Question: I have relatively positioned webpage - it expands and shrinks with user's screen resolution. Because it's easier to draw my scenario, here is my simplified layout:

And here is simplified HTML:
'''
<div class="box"></div>
<div class="box"></div>
<div class="box"></div>
<div class="box"></div>
<div class="box"></div>
<div class="box"></div>
<div class="ad"></div>
<div class="box"></div>
<div class="box"></div>
<div class="box"></div>
etc...
'''
CSS is like this:
'''
.box { width:200px;height:300px;display:inline-block;*display:inline;margin-right:20px }
.ad { width:420px;height:300px;float:right }
'''
My problem is shown on the picture - I need to have '.ad' floated right, but in the second row. It works fine in other browsers but IE is the problem, it just floats the '.ad' in next row(third row). Is there crossbrowser (IE7 and up), possibly pure CSS (not condition, JS can be used) solution for this ?
Thank you very much in advance.
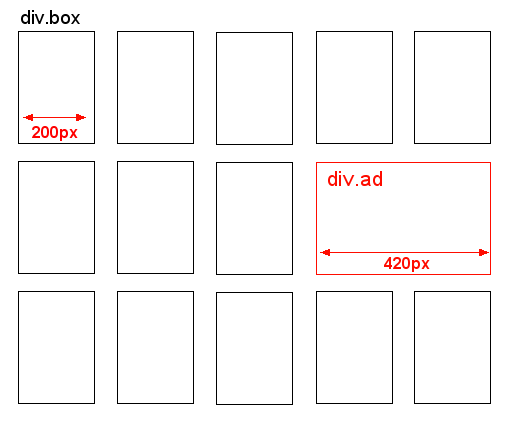
Answer: This seems to be working in IE for me, I added a wrapper with a fixed width to contain it, but it should work without the width.
<URL>
html, :
'''
<div class='wrapper'>
<div class="box"></div>
<div class="box"></div>
<div class="box"></div>
<div class="box"></div>
<div class="ad"></div>
<div class="box"></div>
<div class="box"></div>
<div class="box"></div>
<div class="box"></div>
<div class="box"></div>
<div class="box"></div>
<div class="box"></div>
<div class="box"></div>
<div class="box"></div>
</div>
'''
CSS
'''
.box {
width:100px;
background:red;
height:100px;
float:left;
margin:5px
}
.ad {
display:inline-block;
position:relative;
background:green;
width:200px;
height:100px;
margin:5px;
}
.wrapper{
text-align:right;
float:left;
width:330px;
}
'''
What I did: The boxes are just floating, and filling up the open space from left to right. The ad is displayed as an inline block, so it's affected by the text align on the wrapper.
The ad will be pulled to the right, the blocks fill up the other space.